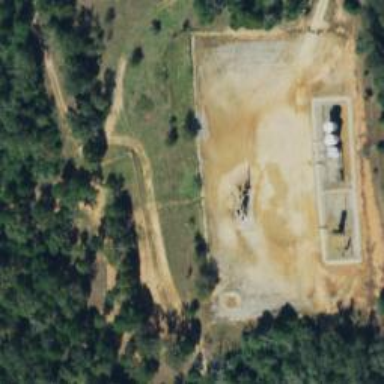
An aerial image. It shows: Petroleum well.